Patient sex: M
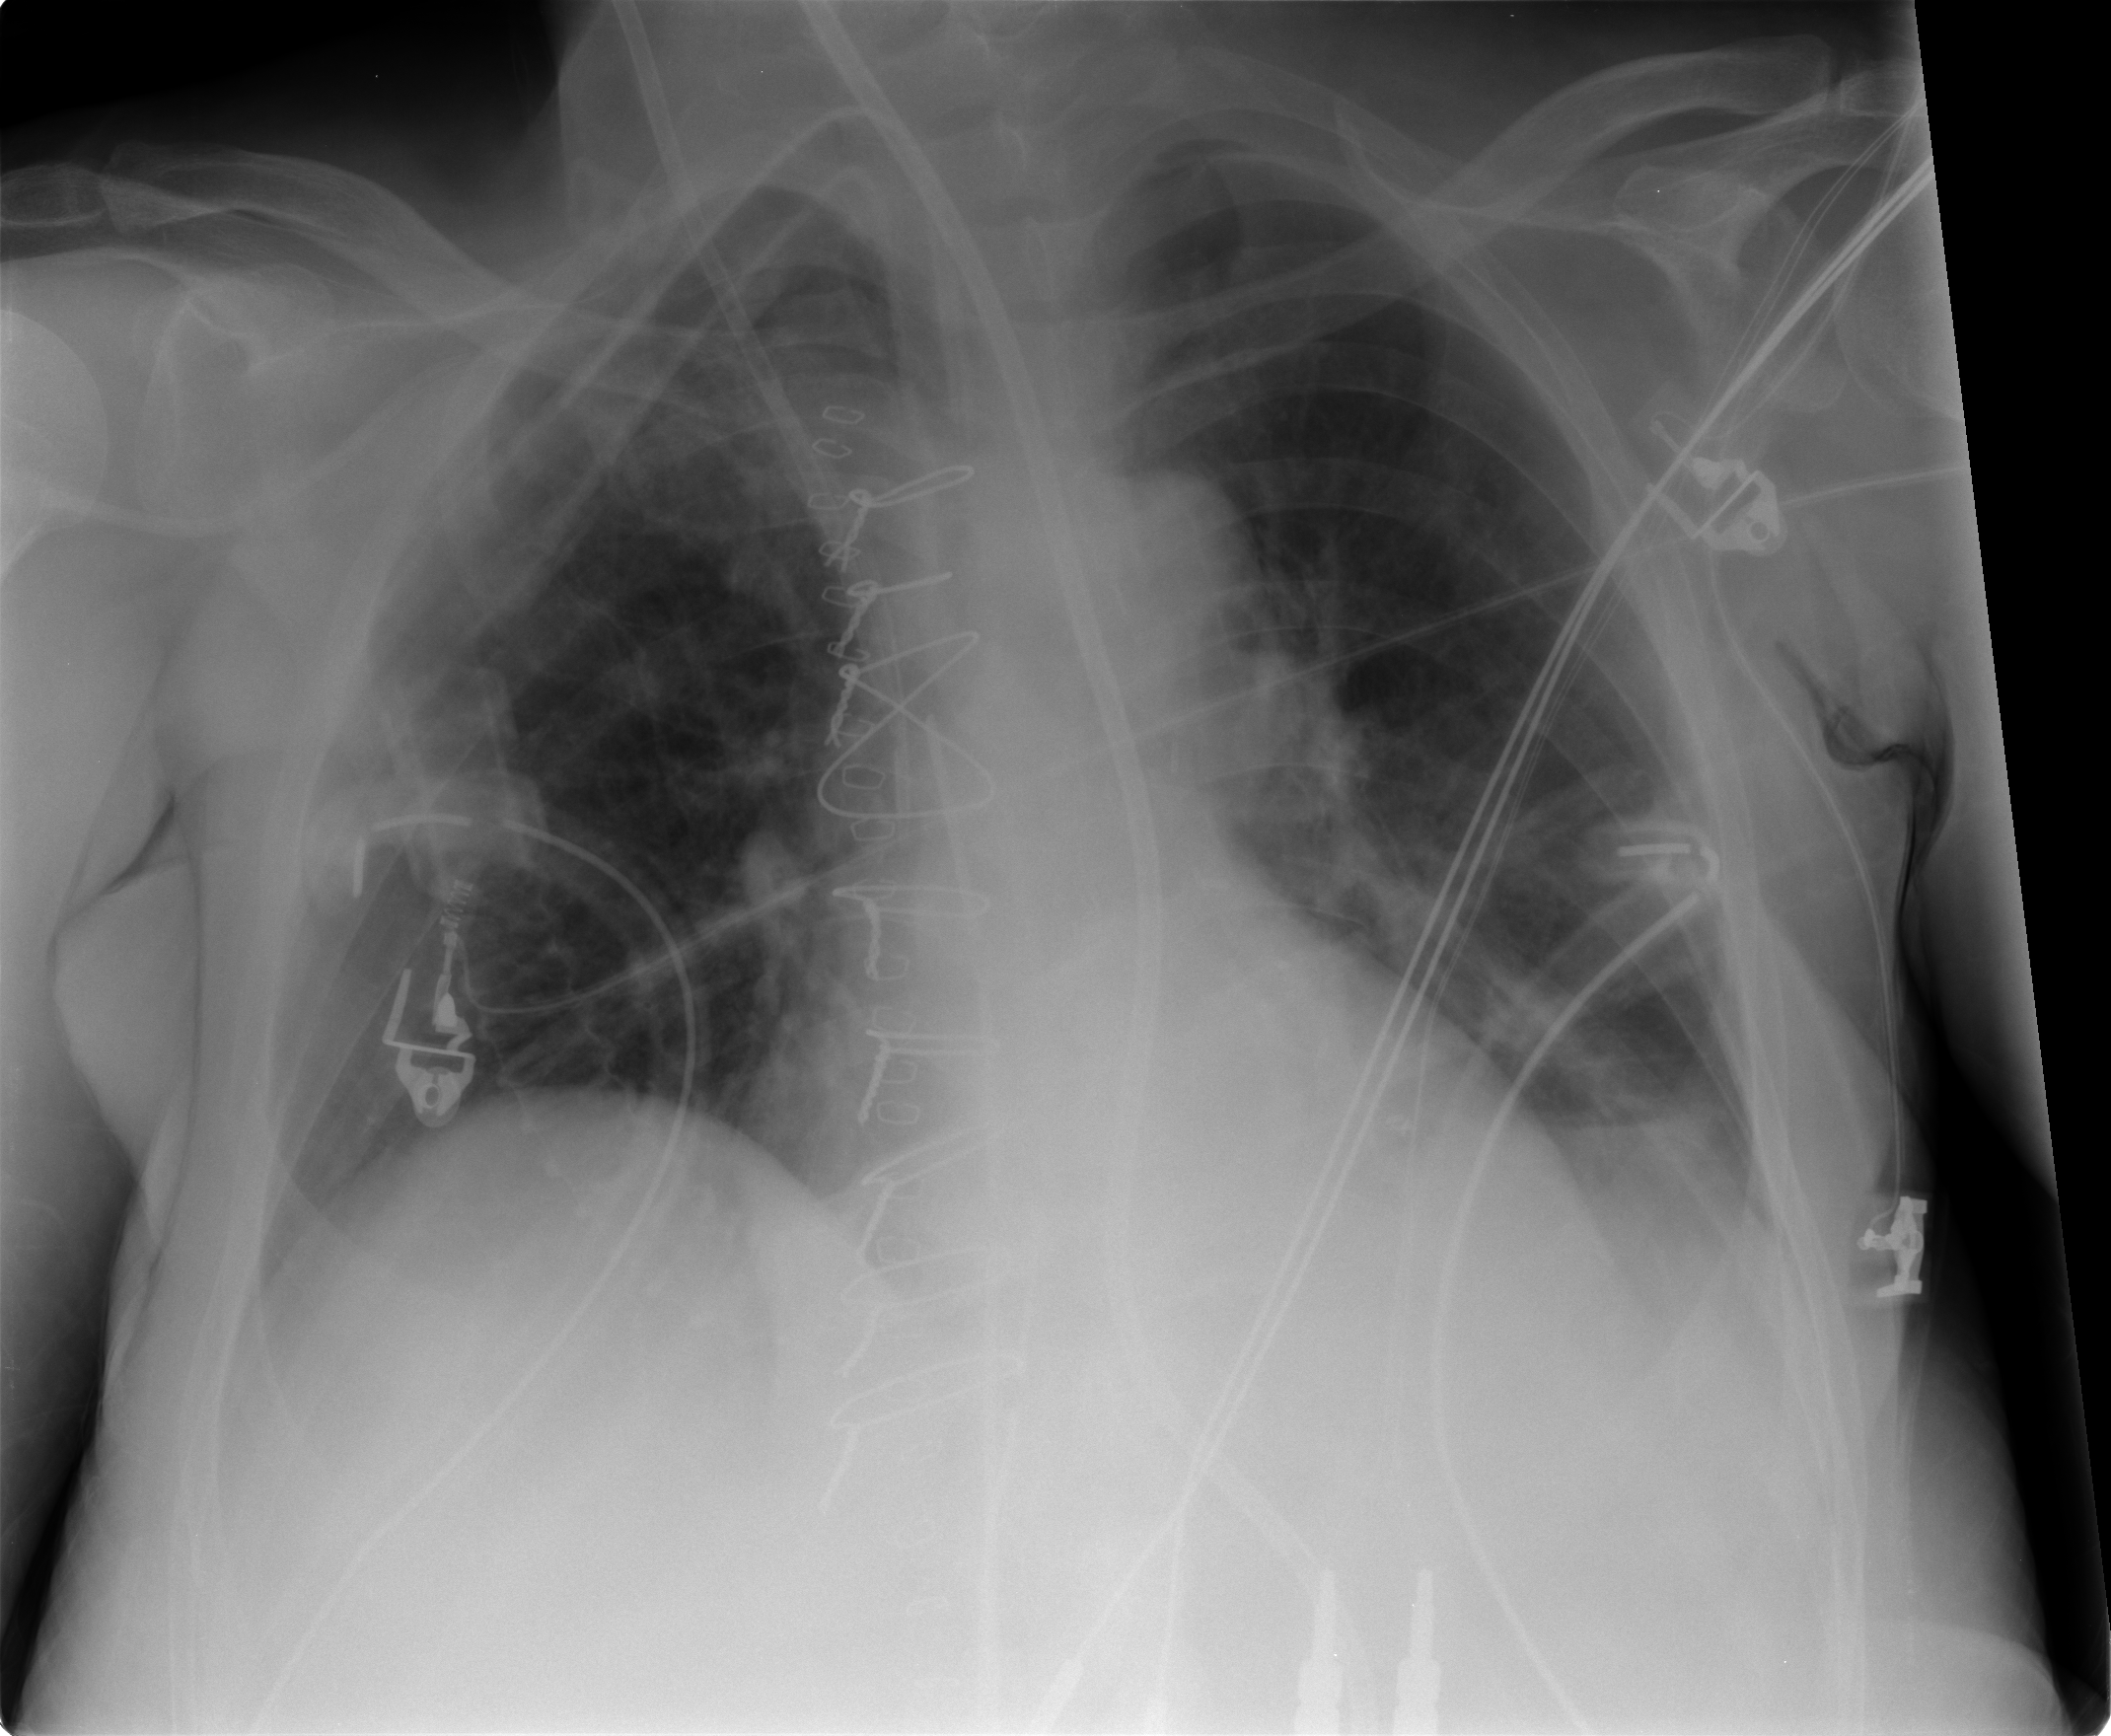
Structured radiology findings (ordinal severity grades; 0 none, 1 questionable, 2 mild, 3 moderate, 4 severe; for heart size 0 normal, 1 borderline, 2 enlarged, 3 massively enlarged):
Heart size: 0
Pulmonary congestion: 2
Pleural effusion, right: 0
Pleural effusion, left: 2
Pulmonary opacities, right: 2
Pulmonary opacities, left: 0
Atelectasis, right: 0
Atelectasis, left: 2